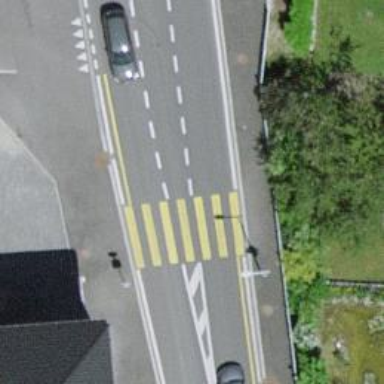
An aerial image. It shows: Primary highway with asphalt surface and sidewalks on both sides.